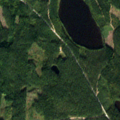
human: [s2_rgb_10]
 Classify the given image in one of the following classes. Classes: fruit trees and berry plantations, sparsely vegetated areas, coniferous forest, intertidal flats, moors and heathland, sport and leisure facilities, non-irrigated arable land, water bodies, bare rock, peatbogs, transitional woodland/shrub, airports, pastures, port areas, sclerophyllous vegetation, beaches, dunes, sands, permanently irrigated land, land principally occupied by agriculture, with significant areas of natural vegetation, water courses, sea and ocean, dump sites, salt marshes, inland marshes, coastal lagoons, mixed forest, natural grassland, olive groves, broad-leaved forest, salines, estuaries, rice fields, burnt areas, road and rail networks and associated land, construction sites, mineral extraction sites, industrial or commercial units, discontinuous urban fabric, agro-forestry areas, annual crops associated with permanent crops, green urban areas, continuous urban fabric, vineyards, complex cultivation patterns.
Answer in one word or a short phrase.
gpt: coniferous forest, mixed forest, water bodies